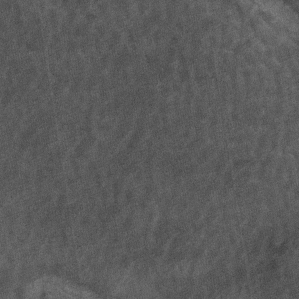
Label: non_frost